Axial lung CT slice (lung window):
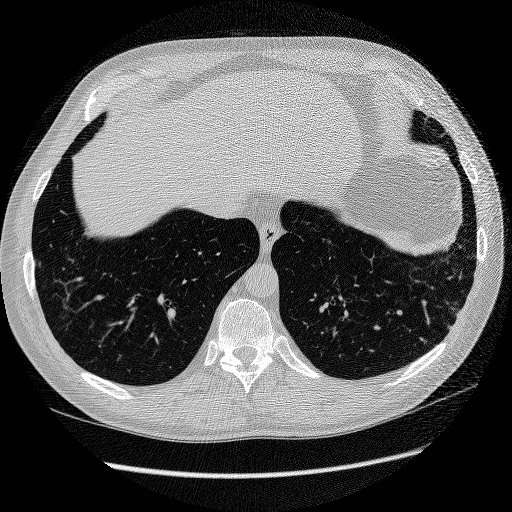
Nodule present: no